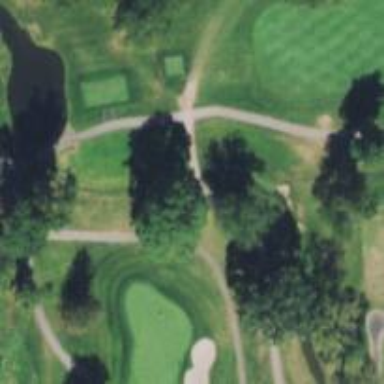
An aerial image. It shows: Pathway for golfing.